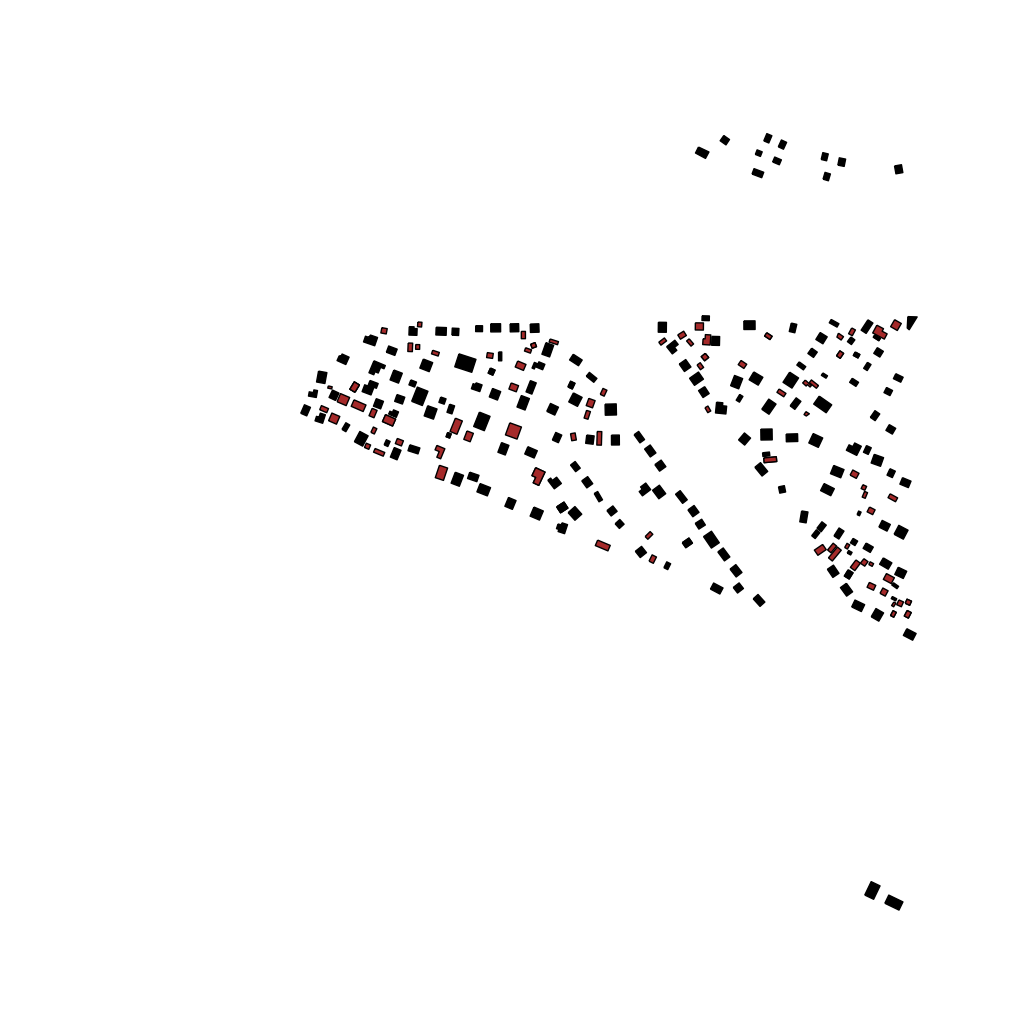
Tags: overhead vector_map, industrial, recreation, residential, transport, soviet, individual_rise, density_1, Building, Facility, 1.0 km²